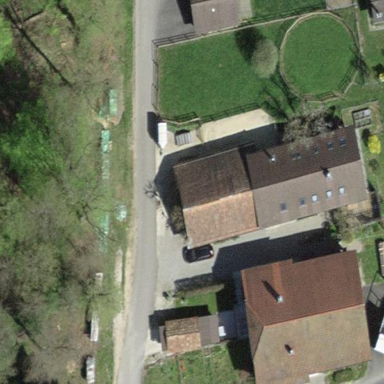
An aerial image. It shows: Farm building.